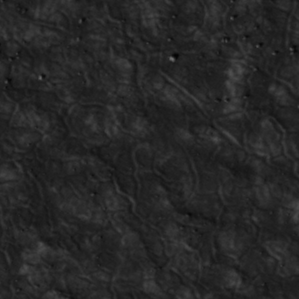
Label: non_frost